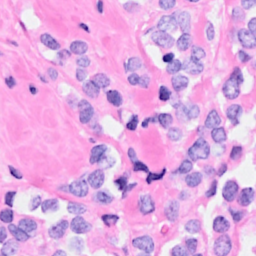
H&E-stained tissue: Breast